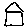
Label: house